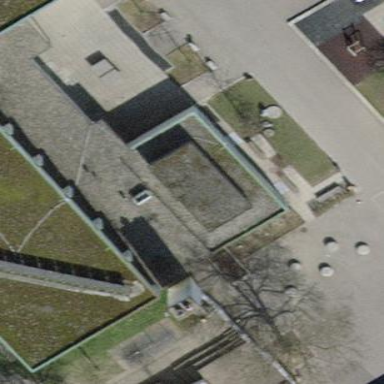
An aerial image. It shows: School building with flat roof.